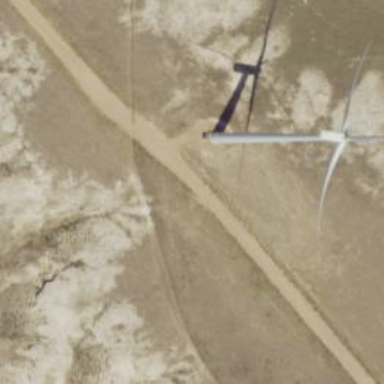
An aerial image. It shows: Wind generator powered by horizontal axis wind turbine.